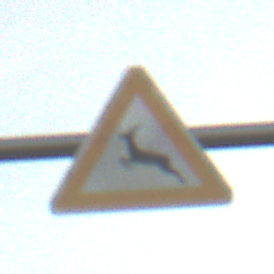
Verkehrszeichen: WildwechselRechts
Umgebung: Outdoor, RoadRail
Tageszeit: SunriseSunset
Wetter: PartlyCloudy
Licht: Natural
Jahreszeit: NotSpecified
Kontrast: LowContrast